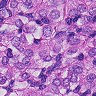
Metastatic tissue present: yes